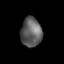
Tissue: prostate
Cell type: T cells
Senescence score: 0.3165
Nuclear area (px): 605
Mean DAPI intensity: 94.164